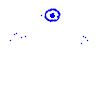
Particle: pion